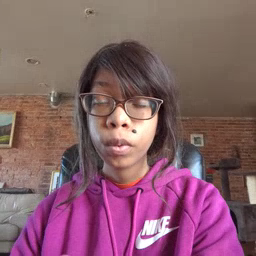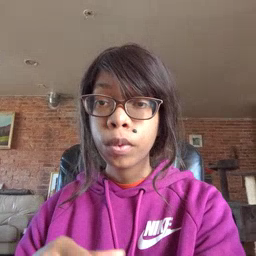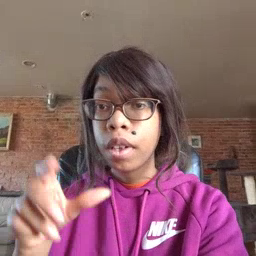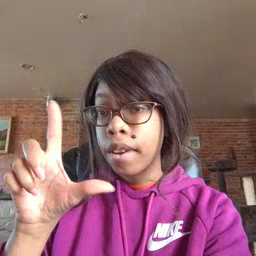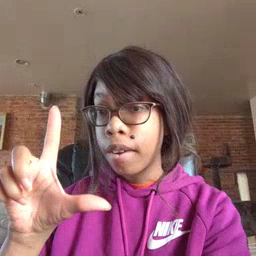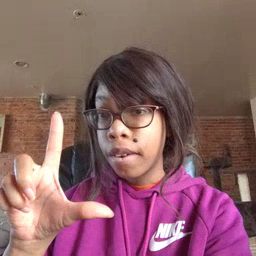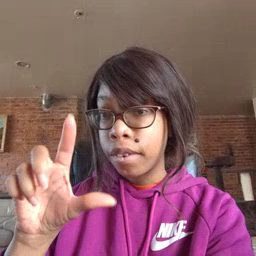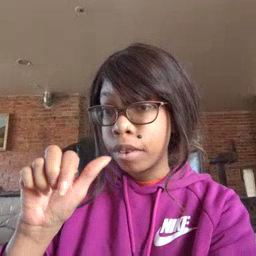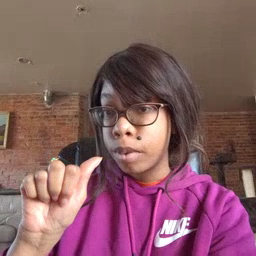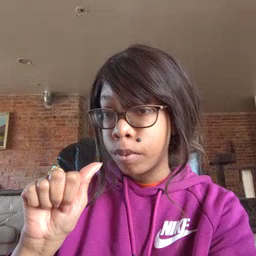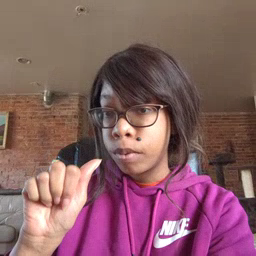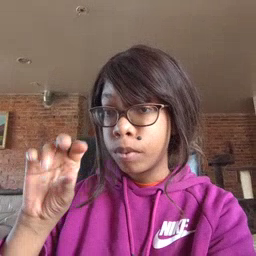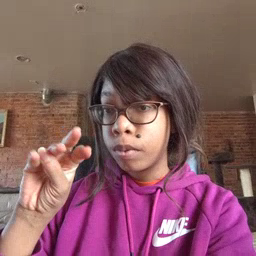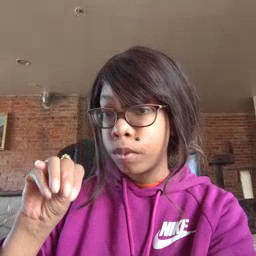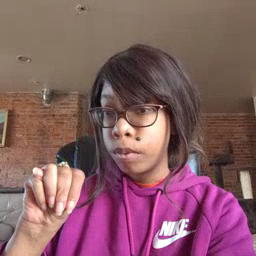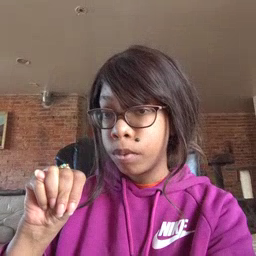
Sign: lamp